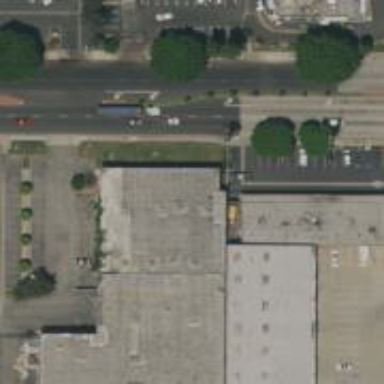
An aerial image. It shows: Warehouse building.